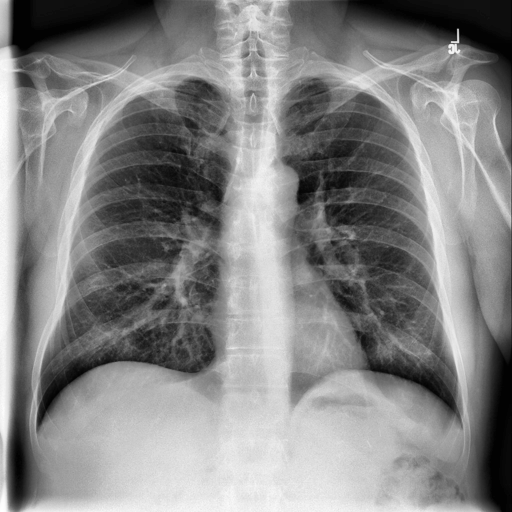
Finding: NORMAL